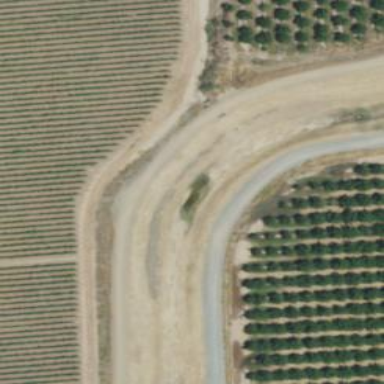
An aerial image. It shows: Levee road.